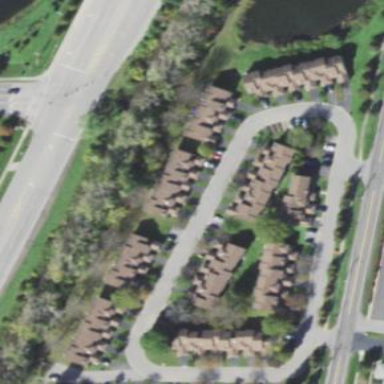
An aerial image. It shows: Residential area consisting of condominiums.